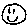
Label: smiley face